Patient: sex F, age 73
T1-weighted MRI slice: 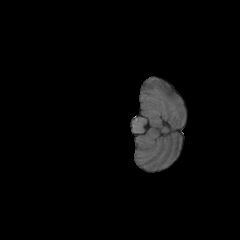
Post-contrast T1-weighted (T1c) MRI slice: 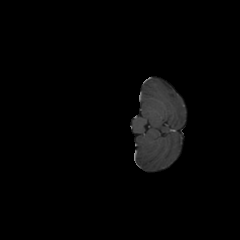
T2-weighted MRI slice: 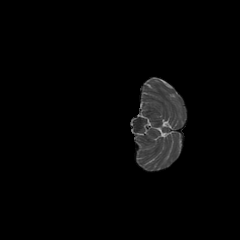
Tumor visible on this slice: no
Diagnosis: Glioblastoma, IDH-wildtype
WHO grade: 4